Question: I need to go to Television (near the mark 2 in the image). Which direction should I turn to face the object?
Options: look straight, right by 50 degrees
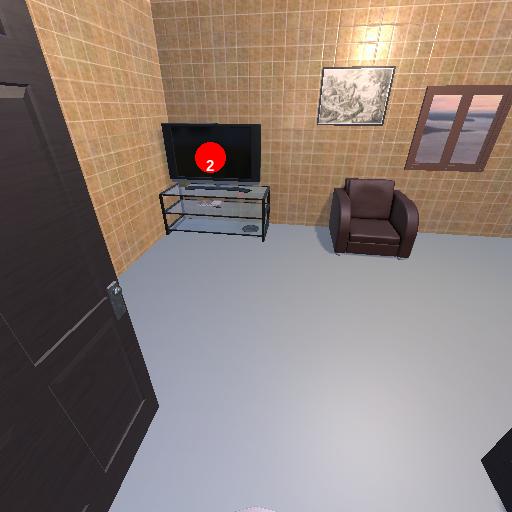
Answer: look straight